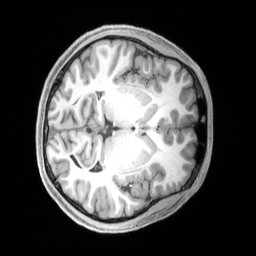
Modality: T1w
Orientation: axial
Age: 19
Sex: male
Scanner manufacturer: siemens
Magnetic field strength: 3 T
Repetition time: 2.4 s
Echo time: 0.00219 s